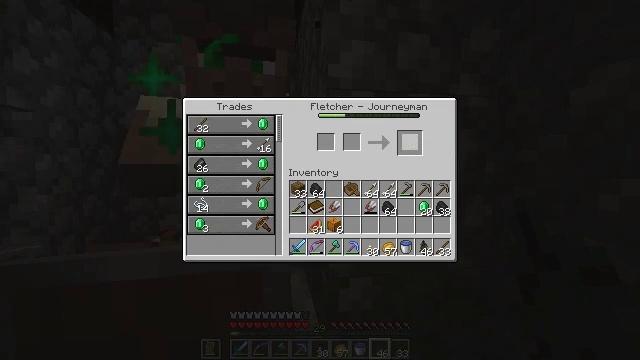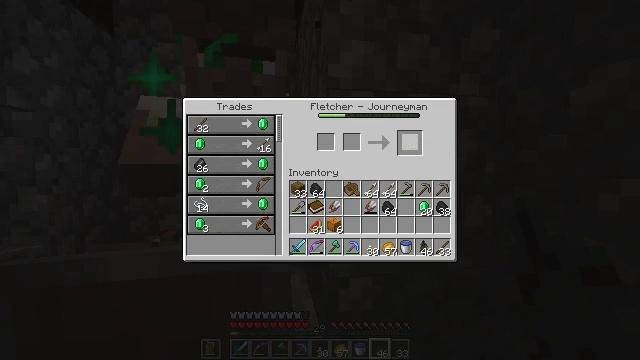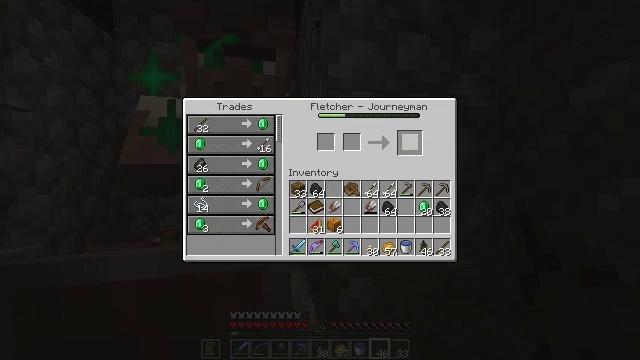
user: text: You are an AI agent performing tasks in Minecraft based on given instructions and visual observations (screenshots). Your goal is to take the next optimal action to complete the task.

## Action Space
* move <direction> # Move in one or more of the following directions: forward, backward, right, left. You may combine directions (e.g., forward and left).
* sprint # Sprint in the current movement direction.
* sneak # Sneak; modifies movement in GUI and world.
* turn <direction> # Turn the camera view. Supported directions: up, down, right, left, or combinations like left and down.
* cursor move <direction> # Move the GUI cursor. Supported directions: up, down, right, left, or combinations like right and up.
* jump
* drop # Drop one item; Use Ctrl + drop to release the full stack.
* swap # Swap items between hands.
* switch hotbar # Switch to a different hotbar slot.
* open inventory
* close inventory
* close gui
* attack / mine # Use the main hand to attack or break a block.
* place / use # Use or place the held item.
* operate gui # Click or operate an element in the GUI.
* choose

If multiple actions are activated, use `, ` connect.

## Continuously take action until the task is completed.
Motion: motion action
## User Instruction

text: Open your crafting interface to make an emerald.
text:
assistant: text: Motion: no_op
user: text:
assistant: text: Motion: no_op
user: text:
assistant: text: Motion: no_op